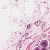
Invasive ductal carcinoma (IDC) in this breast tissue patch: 0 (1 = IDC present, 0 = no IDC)